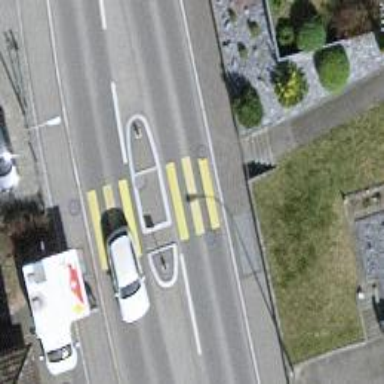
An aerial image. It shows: Footway with zebra crossing.